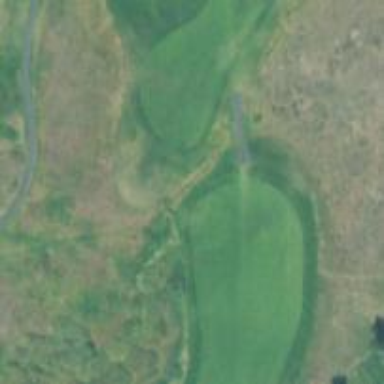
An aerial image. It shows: Golf cartpath that is also road path.